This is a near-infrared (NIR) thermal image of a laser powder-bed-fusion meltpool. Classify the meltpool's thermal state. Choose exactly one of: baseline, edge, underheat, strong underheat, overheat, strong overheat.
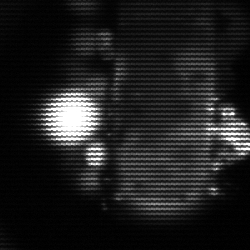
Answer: strong underheat